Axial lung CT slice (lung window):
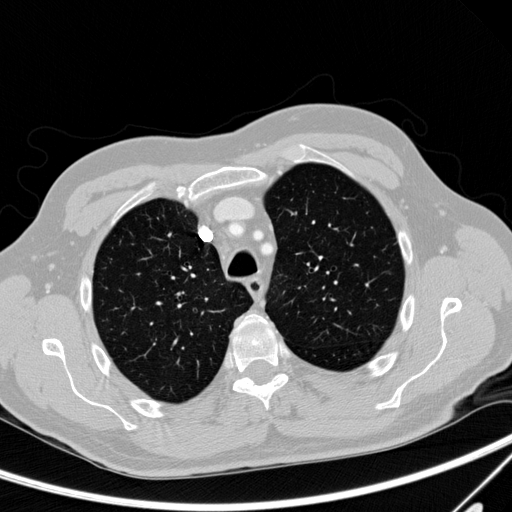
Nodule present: no